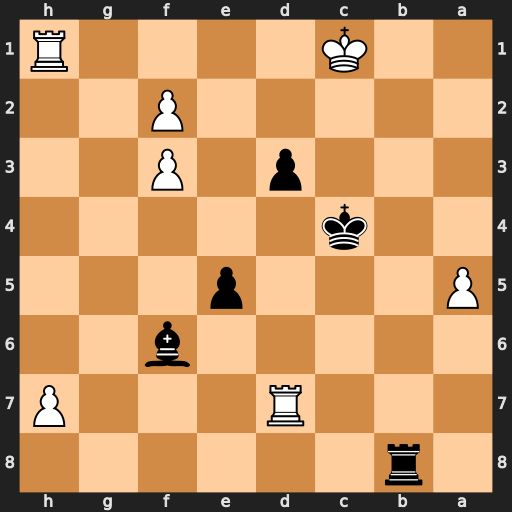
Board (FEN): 1r6/3R3P/5b2/P3p3/2k5/3p1P2/5P2/2K4R
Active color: b
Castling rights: -
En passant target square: -
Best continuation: Bg5+ f4 Bxf4+ Kd1 Rb1#